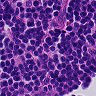
Metastatic tissue present: no